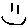
Label: smiley face